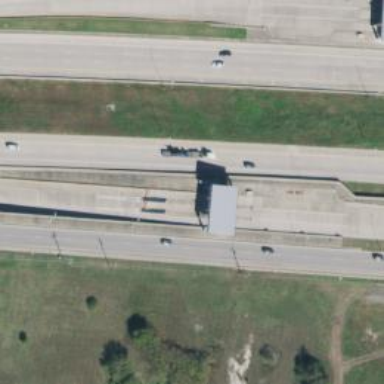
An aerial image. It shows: Toll gantry on the road.